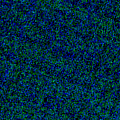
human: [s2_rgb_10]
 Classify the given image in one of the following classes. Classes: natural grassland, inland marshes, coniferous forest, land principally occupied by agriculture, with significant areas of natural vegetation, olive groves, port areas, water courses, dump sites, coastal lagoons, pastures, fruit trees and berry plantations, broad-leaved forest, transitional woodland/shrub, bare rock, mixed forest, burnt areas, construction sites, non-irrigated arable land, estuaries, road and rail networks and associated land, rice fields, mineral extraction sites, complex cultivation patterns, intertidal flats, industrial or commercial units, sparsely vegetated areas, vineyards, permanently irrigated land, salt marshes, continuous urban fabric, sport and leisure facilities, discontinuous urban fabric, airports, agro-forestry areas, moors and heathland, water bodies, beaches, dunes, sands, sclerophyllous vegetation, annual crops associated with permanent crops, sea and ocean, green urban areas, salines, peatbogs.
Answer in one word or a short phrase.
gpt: sea and ocean